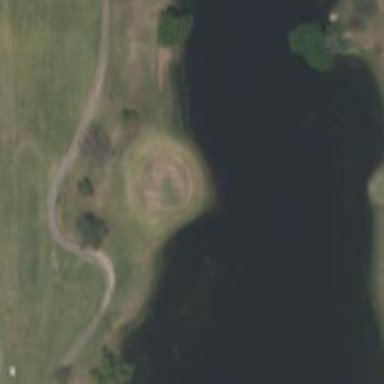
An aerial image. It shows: View of golf hole.